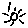
Label: sun